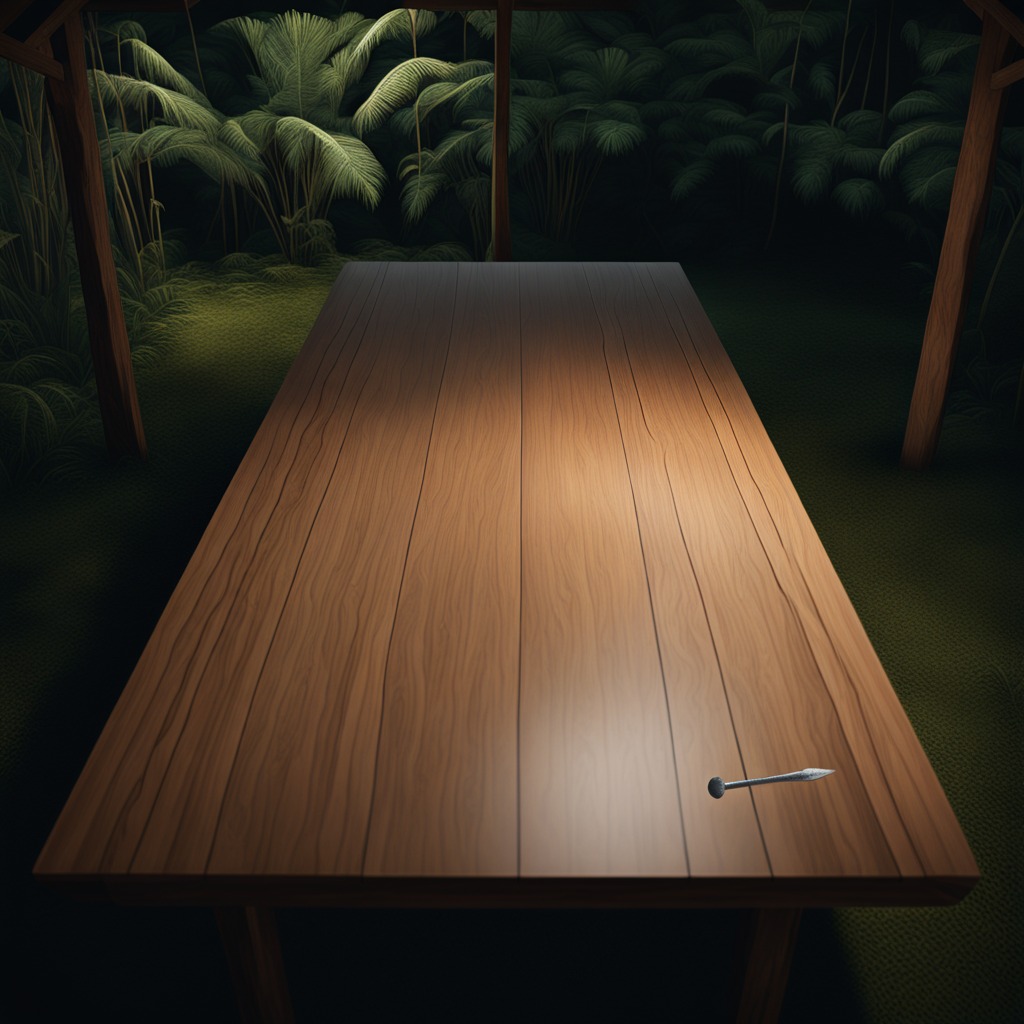
A rusty iron nail is lying on a wooden table inside a jungle field workshop tent at night.